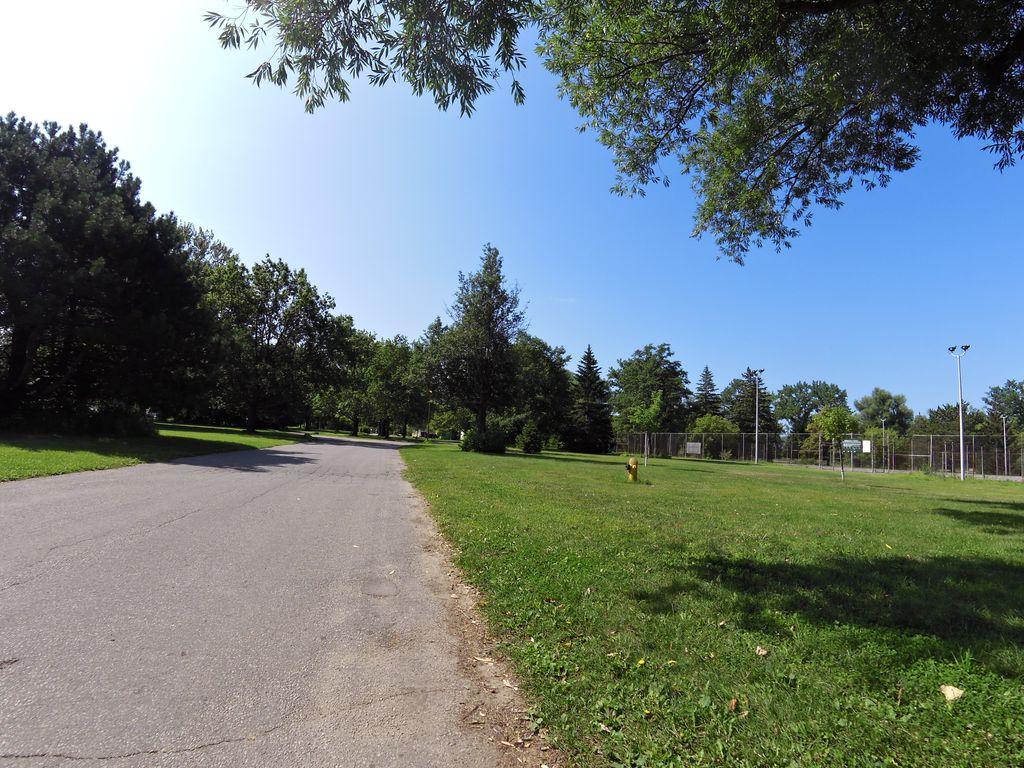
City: toronto